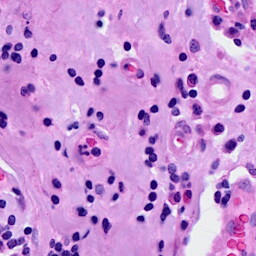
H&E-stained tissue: Breast